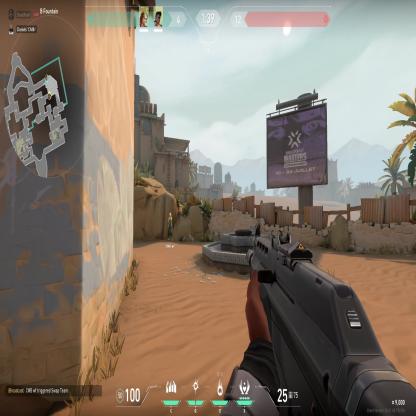
Label: teammate